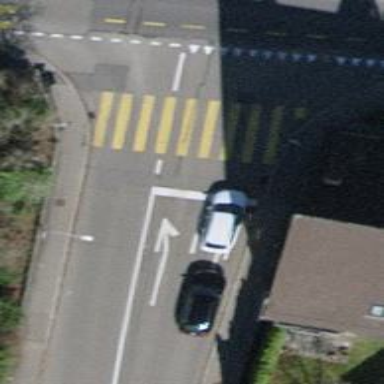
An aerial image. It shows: Road with traffic signals.